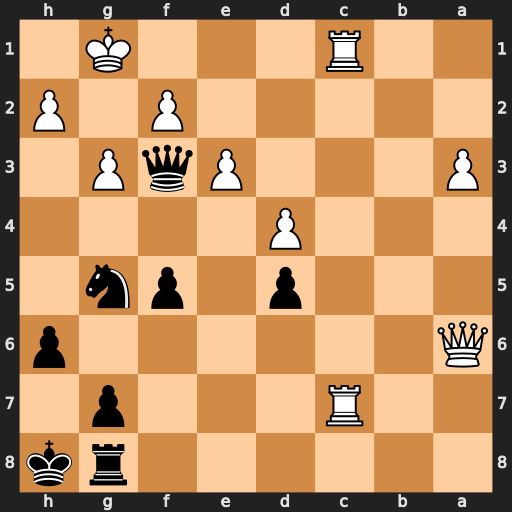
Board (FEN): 6rk/2R3p1/Q6p/3p1pn1/3P4/P3PqP1/5P1P/2R3K1
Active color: b
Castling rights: -
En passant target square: -
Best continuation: Nh3+ Kf1 Qxf2#